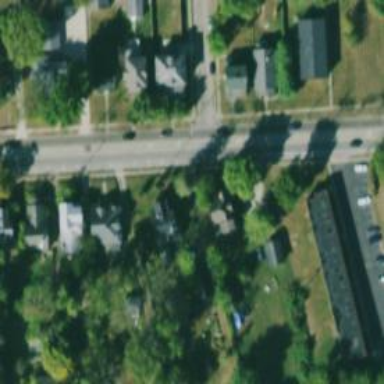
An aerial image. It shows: Secondary road.